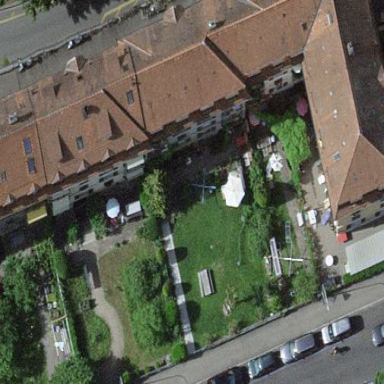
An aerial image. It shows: Apartments building with mansard roof.